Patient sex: F
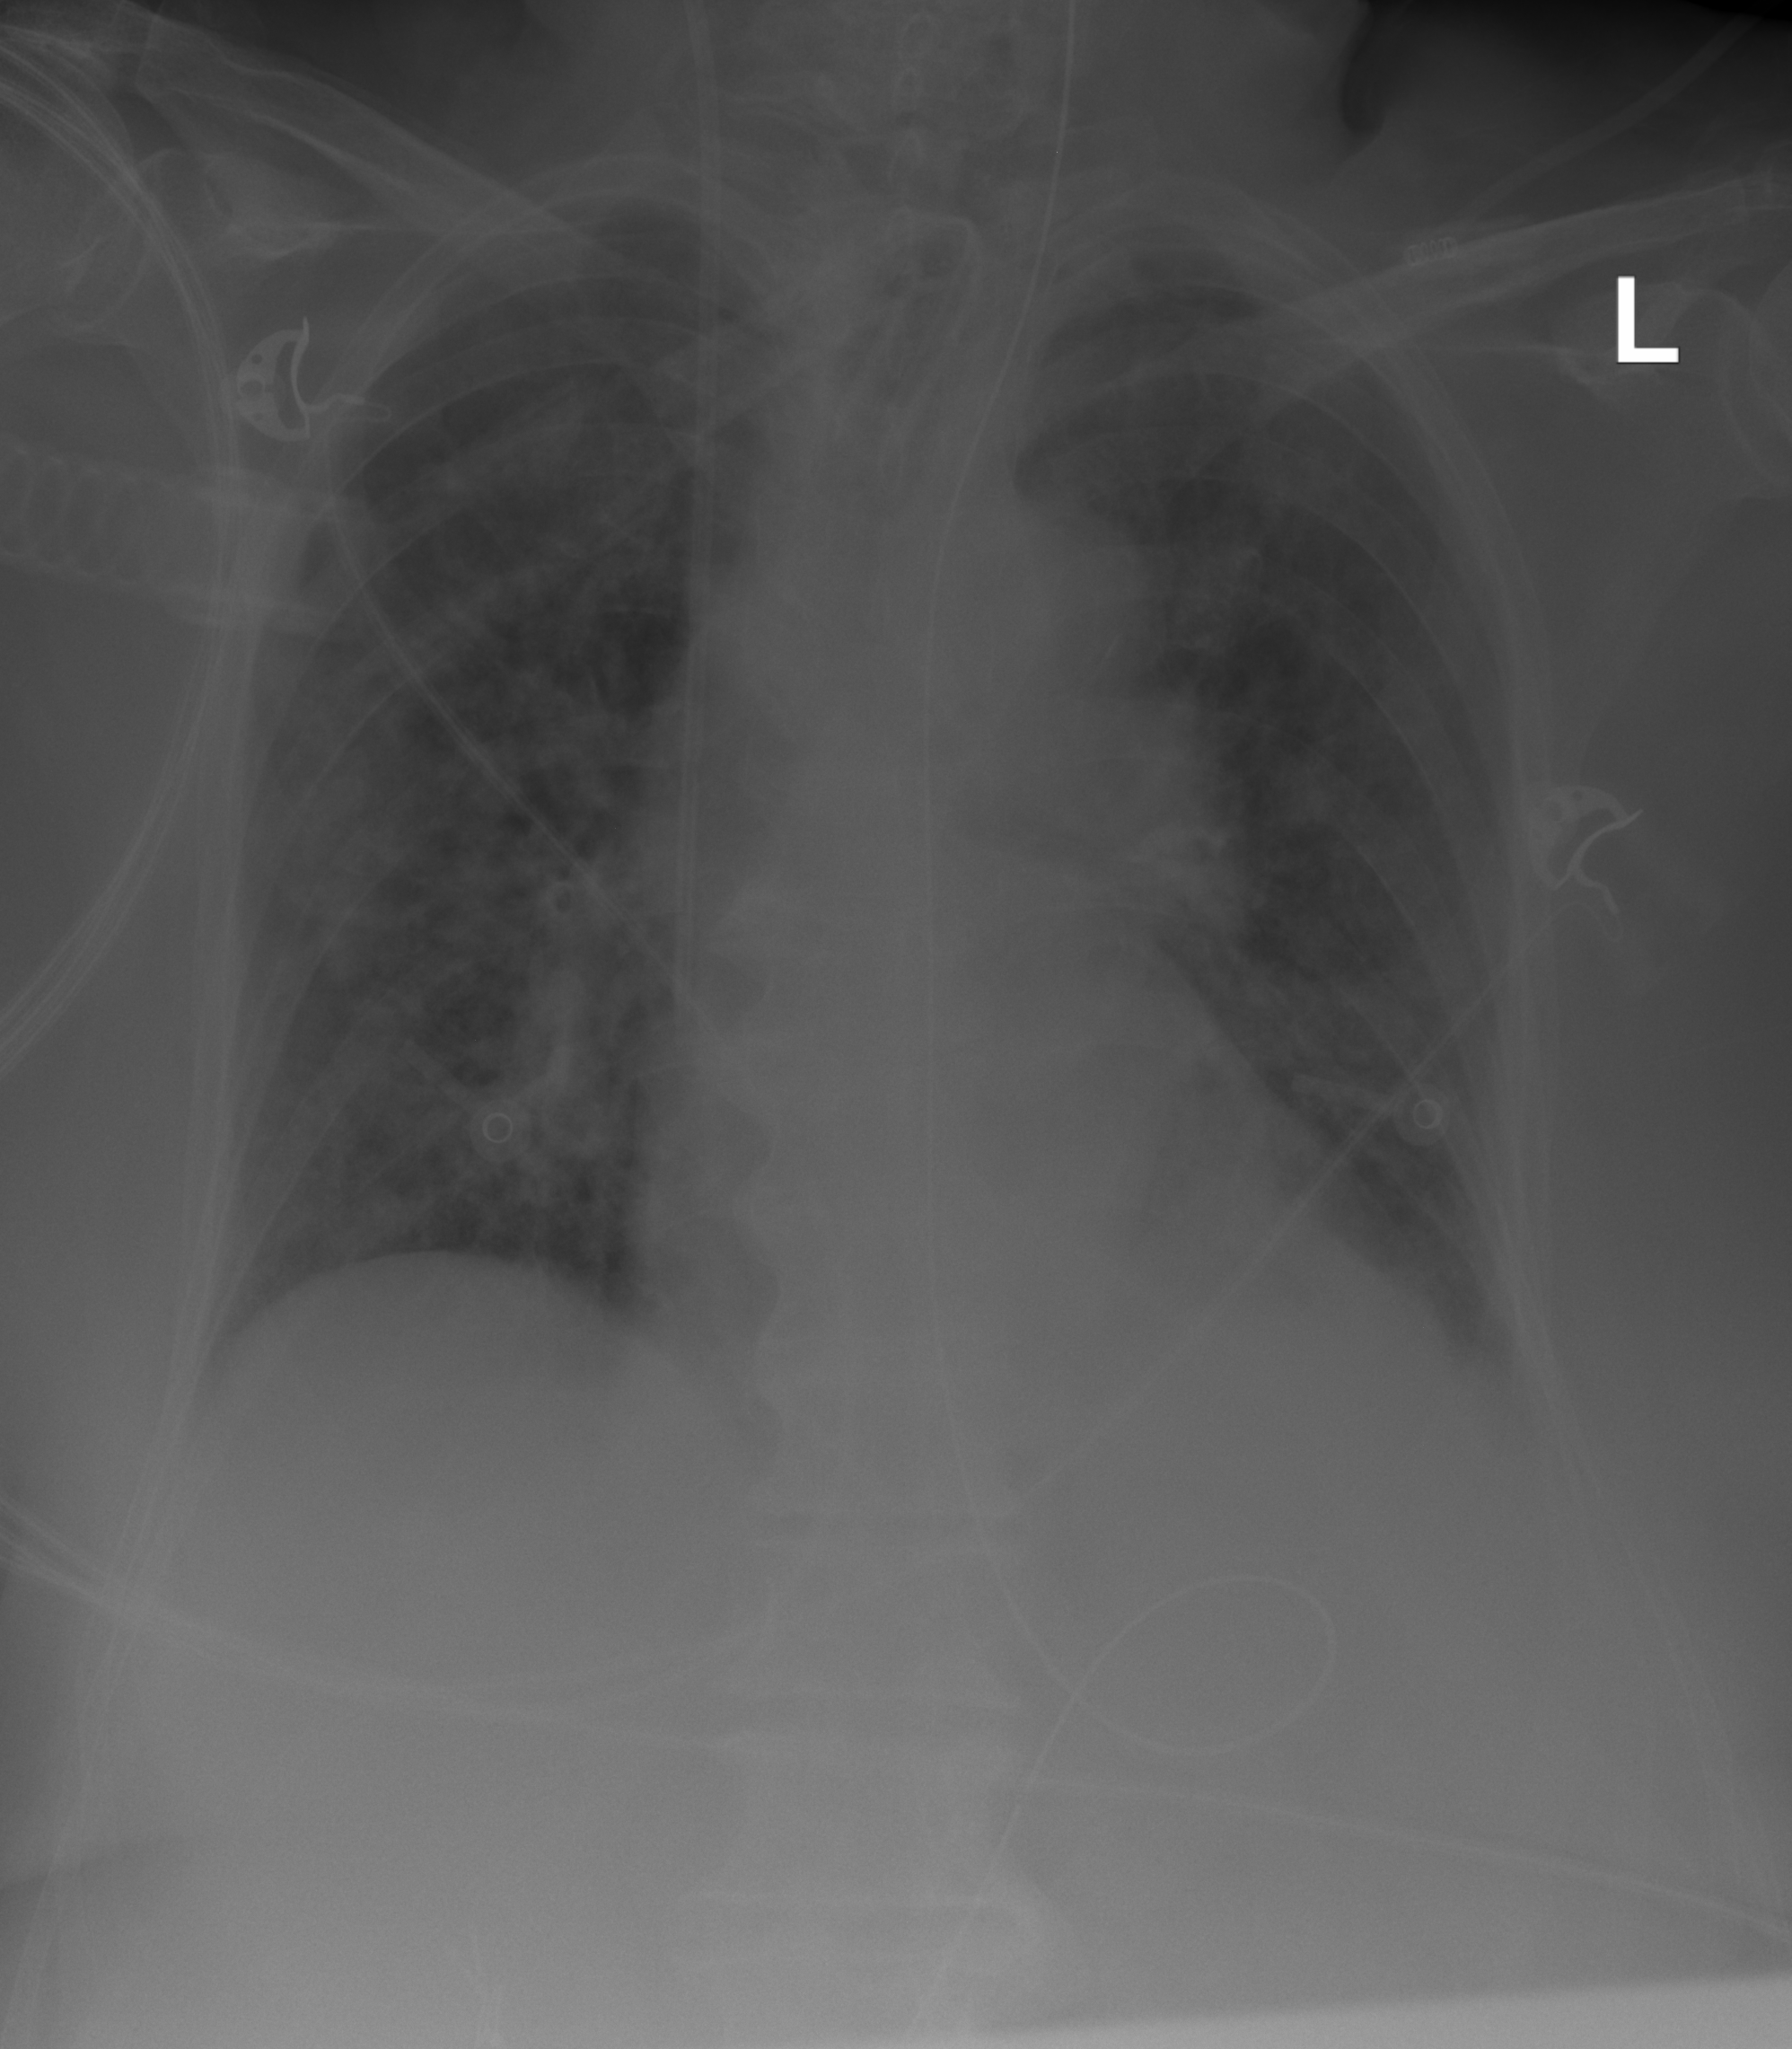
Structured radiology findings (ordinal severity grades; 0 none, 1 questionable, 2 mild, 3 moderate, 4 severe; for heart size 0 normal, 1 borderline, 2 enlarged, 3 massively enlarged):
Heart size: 2
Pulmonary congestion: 2
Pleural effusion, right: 0
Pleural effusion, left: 2
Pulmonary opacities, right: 3
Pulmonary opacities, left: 2
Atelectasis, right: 2
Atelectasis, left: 0